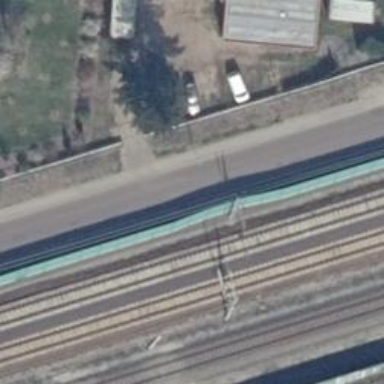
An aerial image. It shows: Milestone along the railway with catenary mast.